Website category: sports
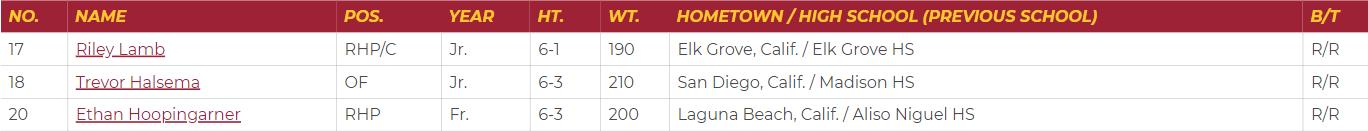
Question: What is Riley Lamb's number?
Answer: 17

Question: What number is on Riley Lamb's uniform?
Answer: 17

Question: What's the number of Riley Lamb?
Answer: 17

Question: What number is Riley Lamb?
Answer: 17

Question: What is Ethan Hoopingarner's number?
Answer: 20

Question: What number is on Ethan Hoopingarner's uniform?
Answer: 20

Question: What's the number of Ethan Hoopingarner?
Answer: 20

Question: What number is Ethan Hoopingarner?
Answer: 20

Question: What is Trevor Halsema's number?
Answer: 18

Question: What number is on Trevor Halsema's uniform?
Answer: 18

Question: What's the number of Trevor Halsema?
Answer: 18

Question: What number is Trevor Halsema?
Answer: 18

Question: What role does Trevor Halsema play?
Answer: OF

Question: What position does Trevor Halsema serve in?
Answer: OF

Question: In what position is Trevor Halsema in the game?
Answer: OF

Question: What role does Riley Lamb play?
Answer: RHP/C

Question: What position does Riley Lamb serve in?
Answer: RHP/C

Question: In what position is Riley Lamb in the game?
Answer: RHP/C

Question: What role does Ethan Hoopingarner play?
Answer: RHP

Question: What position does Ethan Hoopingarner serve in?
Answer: RHP

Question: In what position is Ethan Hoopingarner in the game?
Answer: RHP

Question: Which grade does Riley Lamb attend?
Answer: Jr.

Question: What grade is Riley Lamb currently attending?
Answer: Jr.

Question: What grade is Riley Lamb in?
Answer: Jr.

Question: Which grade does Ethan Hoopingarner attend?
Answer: Fr.

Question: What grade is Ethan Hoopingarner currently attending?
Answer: Fr.

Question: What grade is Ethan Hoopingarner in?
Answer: Fr.

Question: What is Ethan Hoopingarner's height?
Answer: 6-3

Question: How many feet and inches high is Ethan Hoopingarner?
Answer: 6-3

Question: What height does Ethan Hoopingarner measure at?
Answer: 6-3

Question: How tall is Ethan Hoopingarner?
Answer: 6-3

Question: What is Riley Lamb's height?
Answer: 6-1

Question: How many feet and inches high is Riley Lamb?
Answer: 6-1

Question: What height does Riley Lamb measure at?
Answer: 6-1

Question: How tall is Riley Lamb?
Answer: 6-1

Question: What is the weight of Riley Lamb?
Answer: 190

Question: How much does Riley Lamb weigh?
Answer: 190

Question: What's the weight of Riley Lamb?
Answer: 190

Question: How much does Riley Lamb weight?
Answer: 190

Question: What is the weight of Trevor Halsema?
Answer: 210

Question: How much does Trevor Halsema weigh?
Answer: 210

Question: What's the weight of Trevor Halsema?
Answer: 210

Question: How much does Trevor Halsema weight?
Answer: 210

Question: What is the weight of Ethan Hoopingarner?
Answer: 200

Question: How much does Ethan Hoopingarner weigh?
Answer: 200

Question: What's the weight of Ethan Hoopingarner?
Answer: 200

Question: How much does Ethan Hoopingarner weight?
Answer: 200

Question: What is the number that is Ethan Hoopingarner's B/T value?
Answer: R/R

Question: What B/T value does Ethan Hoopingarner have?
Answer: R/R

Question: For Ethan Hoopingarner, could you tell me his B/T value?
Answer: R/R

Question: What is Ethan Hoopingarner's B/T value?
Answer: R/R

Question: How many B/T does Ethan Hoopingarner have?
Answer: R/R

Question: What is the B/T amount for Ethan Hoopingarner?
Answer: R/R

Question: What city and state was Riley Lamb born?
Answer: Elk Grove, Calif.

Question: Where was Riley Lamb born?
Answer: Elk Grove, Calif.

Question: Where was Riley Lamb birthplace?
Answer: Elk Grove, Calif.

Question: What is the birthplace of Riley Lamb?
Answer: Elk Grove, Calif.

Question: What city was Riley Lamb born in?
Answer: Elk Grove, Calif.

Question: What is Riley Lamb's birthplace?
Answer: Elk Grove, Calif.

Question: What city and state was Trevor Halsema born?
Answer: San Diego, Calif.

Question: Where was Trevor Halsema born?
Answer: San Diego, Calif.

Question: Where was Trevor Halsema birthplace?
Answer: San Diego, Calif.

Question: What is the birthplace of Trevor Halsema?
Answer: San Diego, Calif.

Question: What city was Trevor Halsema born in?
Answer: San Diego, Calif.